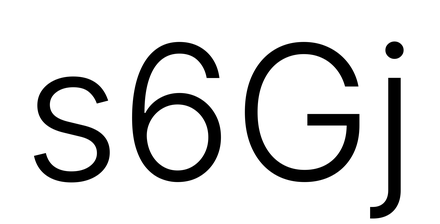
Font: Inter_Light